Question: I'm an iOS developer. I'm new at Android and I'm struggling with the layout I want to achieve.
I did this app on iOS and I'm trying to replicate it on Android, here's my layout on Xcode :

On Xcode I have a simple view with labels inside. Those labels widths and heights are set depending on the parent view's width/height and adjusted with multipliers.
Can I achieve this relative layout? Constraint layout?
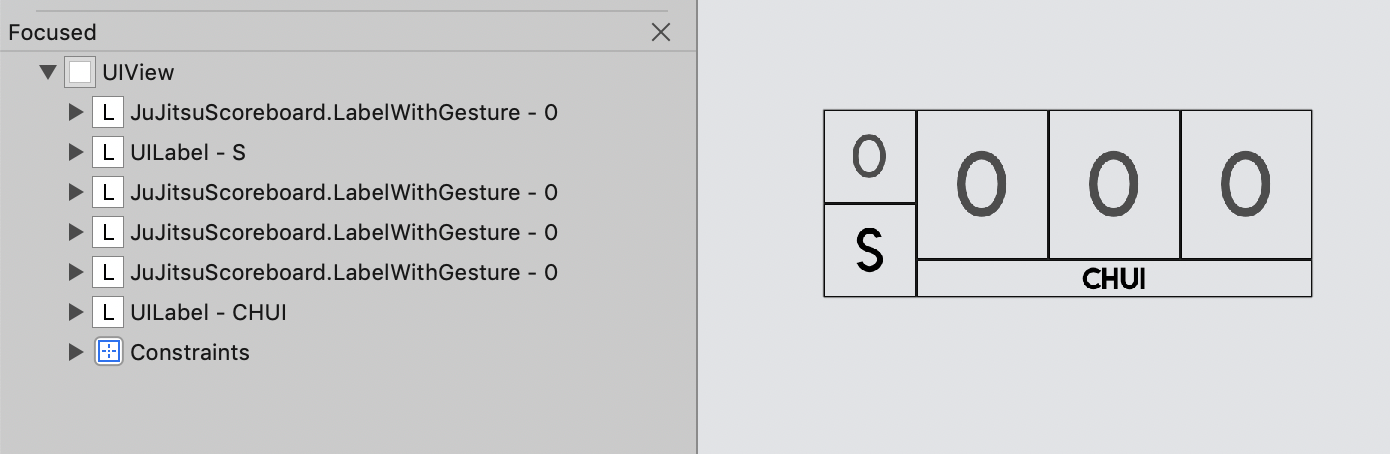
Answer: I have only very brief exposure to iOS development, but I do recall that the layout builder involved a lot of "connecting" individual views to each other and "constraining" how they should be positioned.
Probably the most-similar thing to this in Android would be 'ConstraintLayout'. This viewgroup allows you to specify 'Constraint's for each child (e.g. "position this view's right edge at the left edge of this other view" etc). You can also use "weight" to say e.g. "this view should take 80% of the space, and this other view should take 20% of the space".
Here's my ConstraintLayout equivalent of your example:
<URL>
'''
<androidx.constraintlayout.widget.ConstraintLayout
xmlns:android="http://schemas.android.com/apk/res/android"
xmlns:app="http://schemas.android.com/apk/res-auto"
android:layout_width="match_parent"
android:layout_height="240dp"
android:padding="24dp">
<TextView
android:id="@+id/one"
android:layout_width="0dp"
android:layout_height="0dp"
android:gravity="center"
android:text="O"
android:background="@drawable/corners"
app:layout_constraintTop_toTopOf="parent"
app:layout_constraintLeft_toLeftOf="parent"
app:layout_constraintRight_toLeftOf="@+id/two"
app:layout_constraintBottom_toTopOf="@+id/five"/>
<TextView
android:id="@+id/two"
android:layout_width="0dp"
android:layout_height="0dp"
android:gravity="center"
android:text="O"
android:background="@drawable/corners"
app:layout_constraintTop_toTopOf="parent"
app:layout_constraintLeft_toRightOf="@+id/one"
app:layout_constraintRight_toLeftOf="@+id/three"
app:layout_constraintBottom_toTopOf="@+id/six"
app:layout_constraintVertical_weight="4"/>
<TextView
android:id="@+id/three"
android:layout_width="0dp"
android:layout_height="0dp"
android:gravity="center"
android:text="O"
android:background="@drawable/corners"
app:layout_constraintTop_toTopOf="parent"
app:layout_constraintLeft_toRightOf="@+id/two"
app:layout_constraintRight_toLeftOf="@+id/four"
app:layout_constraintBottom_toTopOf="@+id/six"/>
<TextView
android:id="@+id/four"
android:layout_width="0dp"
android:layout_height="0dp"
android:gravity="center"
android:text="O"
android:background="@drawable/corners"
app:layout_constraintTop_toTopOf="parent"
app:layout_constraintLeft_toRightOf="@+id/three"
app:layout_constraintRight_toRightOf="parent"
app:layout_constraintBottom_toTopOf="@+id/six"/>
<TextView
android:id="@+id/five"
android:layout_width="0dp"
android:layout_height="0dp"
android:gravity="center"
android:text="S"
android:background="@drawable/corners"
app:layout_constraintTop_toBottomOf="@+id/one"
app:layout_constraintLeft_toLeftOf="parent"
app:layout_constraintRight_toLeftOf="@+id/six"
app:layout_constraintBottom_toBottomOf="parent"
app:layout_constraintHorizontal_weight="1"/>
<TextView
android:id="@+id/six"
android:layout_width="0dp"
android:layout_height="0dp"
android:gravity="center"
android:text="CHUI"
android:background="@drawable/corners"
app:layout_constraintTop_toBottomOf="@+id/two"
app:layout_constraintLeft_toRightOf="@+id/five"
app:layout_constraintRight_toRightOf="parent"
app:layout_constraintBottom_toBottomOf="parent"
app:layout_constraintVertical_weight="1"
app:layout_constraintHorizontal_weight="3"/>
</androidx.constraintlayout.widget.ConstraintLayout>
'''